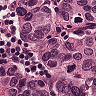
Metastatic tissue present: yes